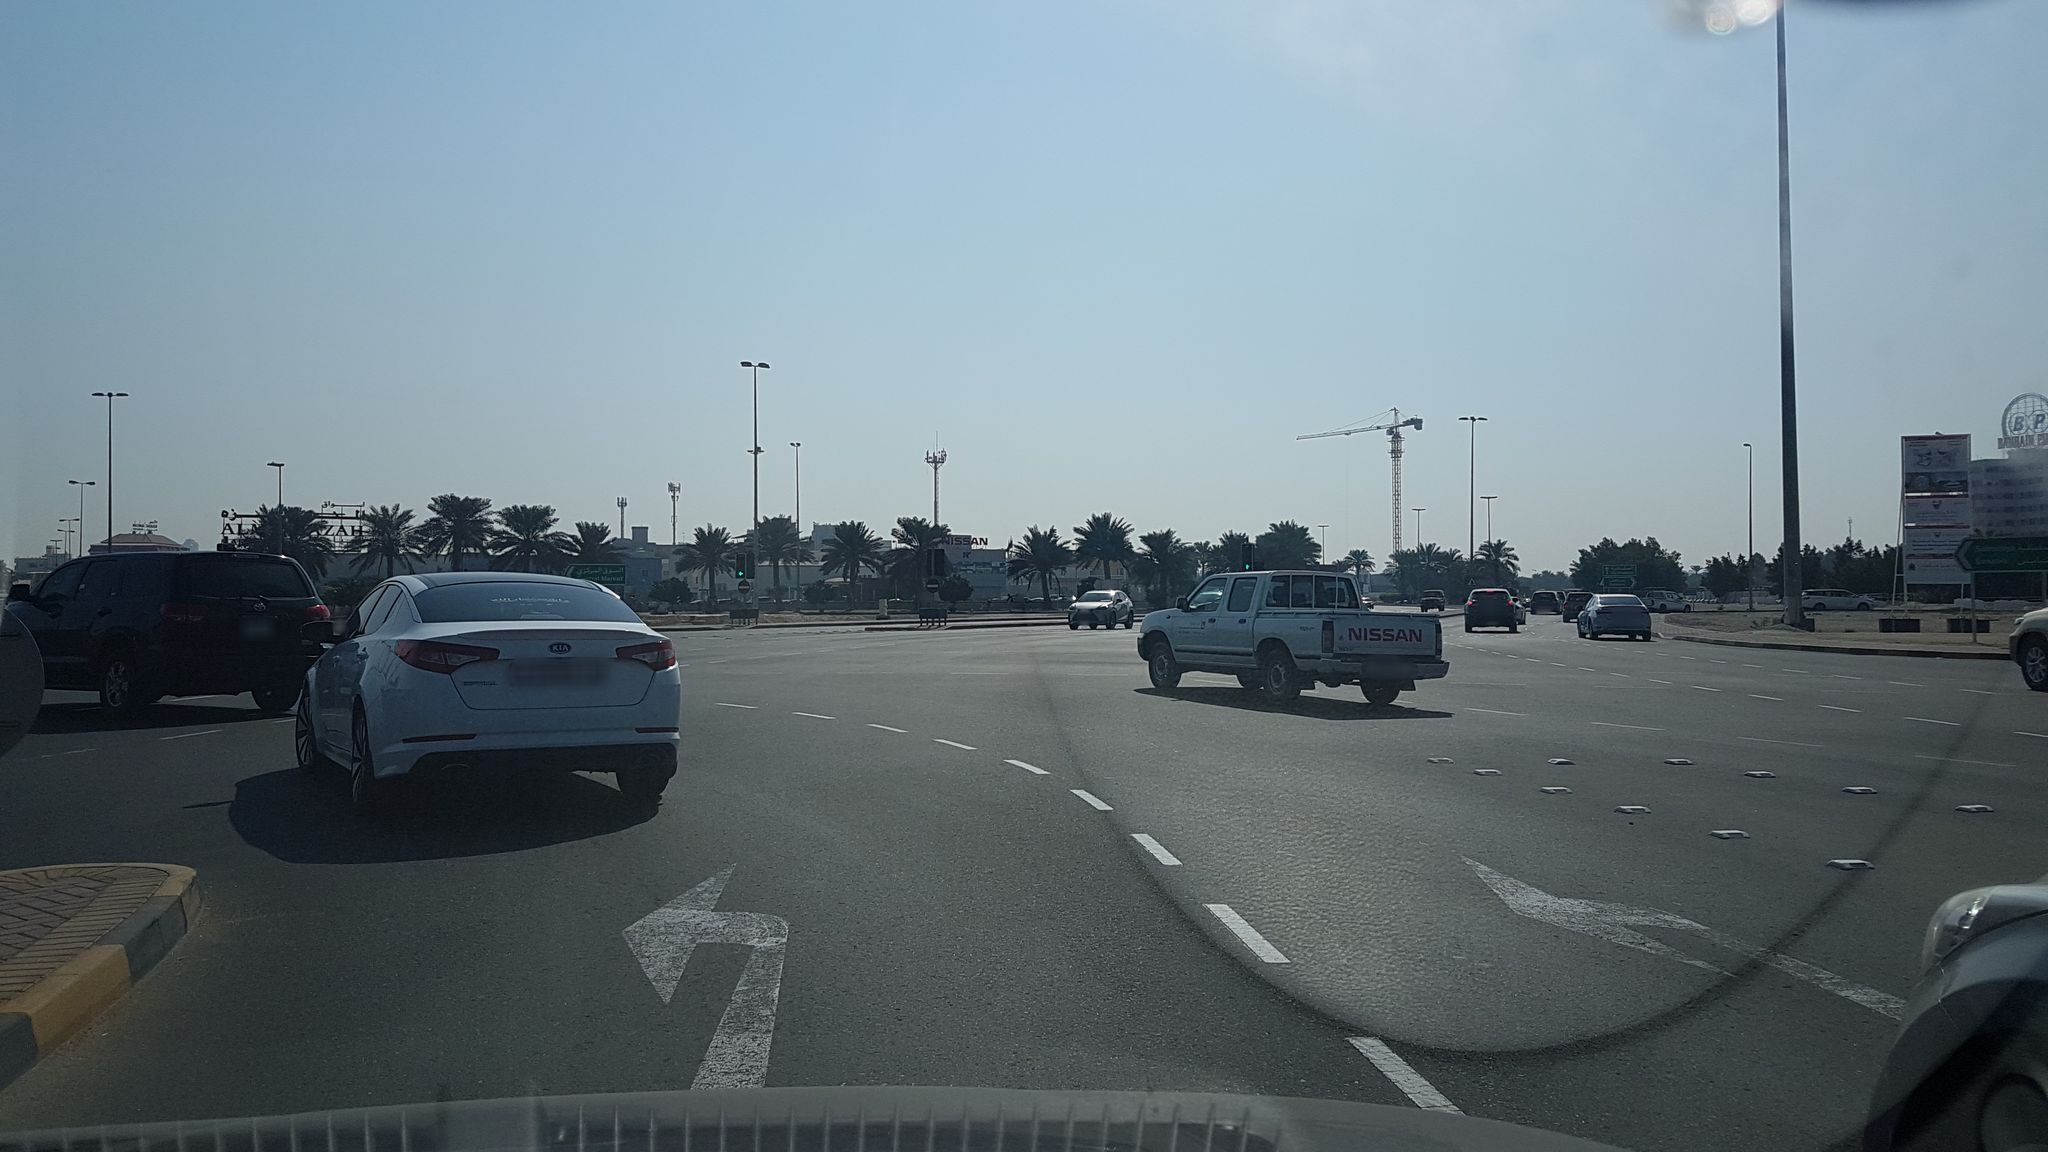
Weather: clear
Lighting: day
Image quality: good
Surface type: driving surface
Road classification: secondary
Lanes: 3
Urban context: urban centre
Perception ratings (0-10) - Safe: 2.27, Lively: 5.7, Beautiful: 0.99, Boring: 5.16, Depressing: 3.2, Wealthy: 0.63